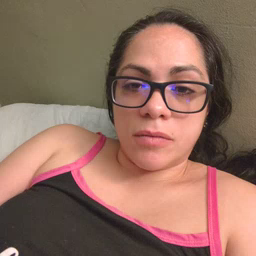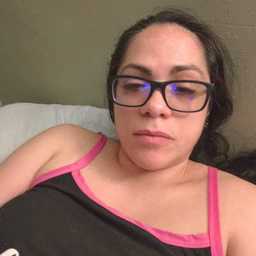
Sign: talk